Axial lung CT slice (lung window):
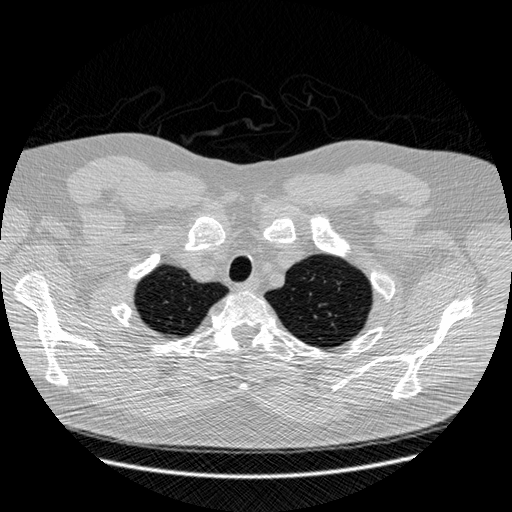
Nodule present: no